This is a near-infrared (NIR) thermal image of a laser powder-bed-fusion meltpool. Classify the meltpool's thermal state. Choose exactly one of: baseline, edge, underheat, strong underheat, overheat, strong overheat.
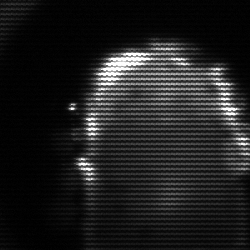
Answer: baseline